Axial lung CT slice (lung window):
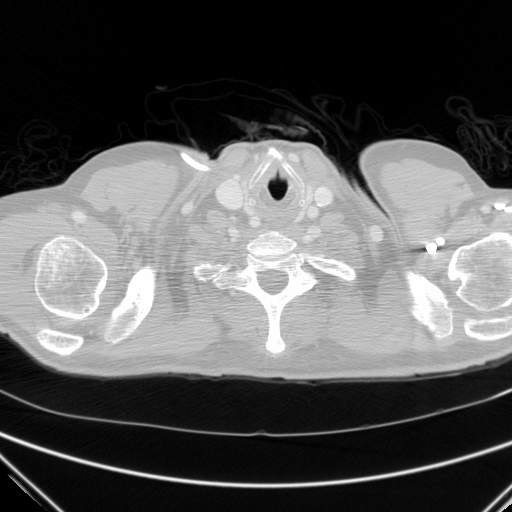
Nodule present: no